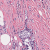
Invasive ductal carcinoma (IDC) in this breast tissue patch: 1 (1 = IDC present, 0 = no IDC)